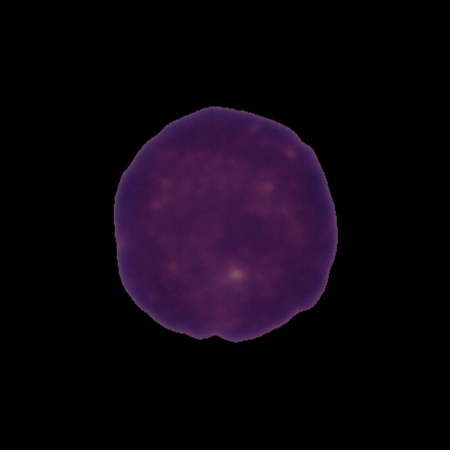
Label: healthy